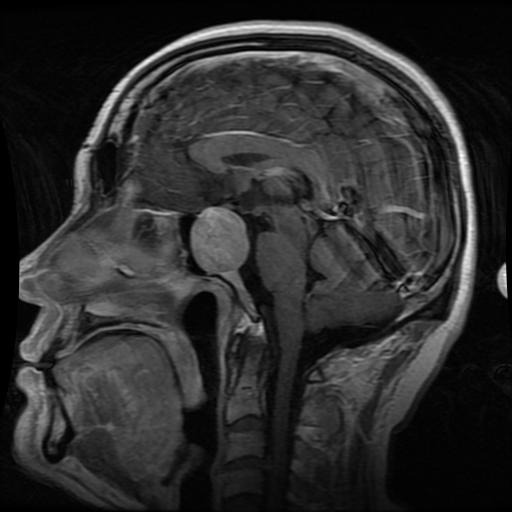
Label: pituitary